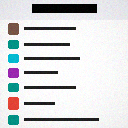
Screen state: on